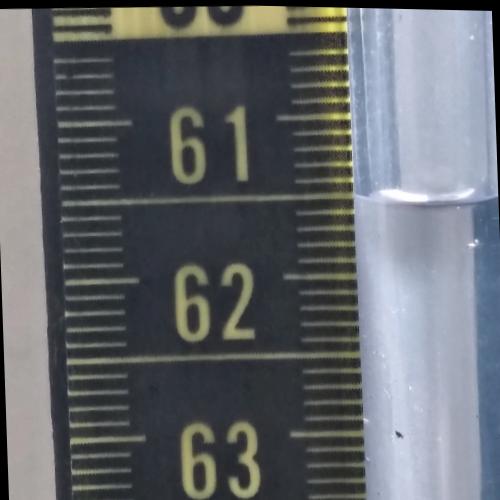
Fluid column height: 61.5 cm